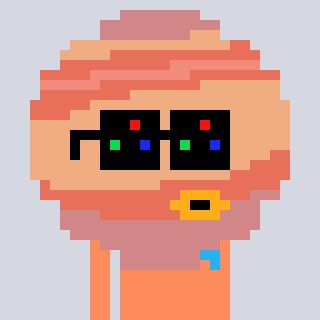
a pixel art character with square black sunglasses, a jupiter-shaped head and a peachy-colored body on a cool background